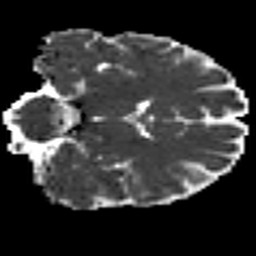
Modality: MD
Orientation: coronal
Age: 28
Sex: female
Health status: healthy
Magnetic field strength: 3 T
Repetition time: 8.4 s
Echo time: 0.0926 s